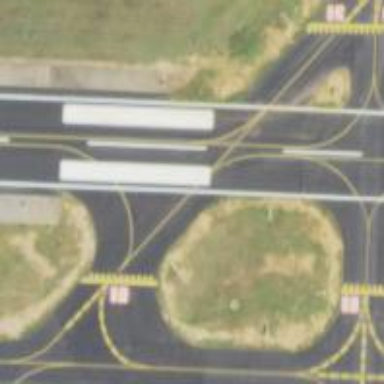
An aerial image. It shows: Image of taxiway at airport.